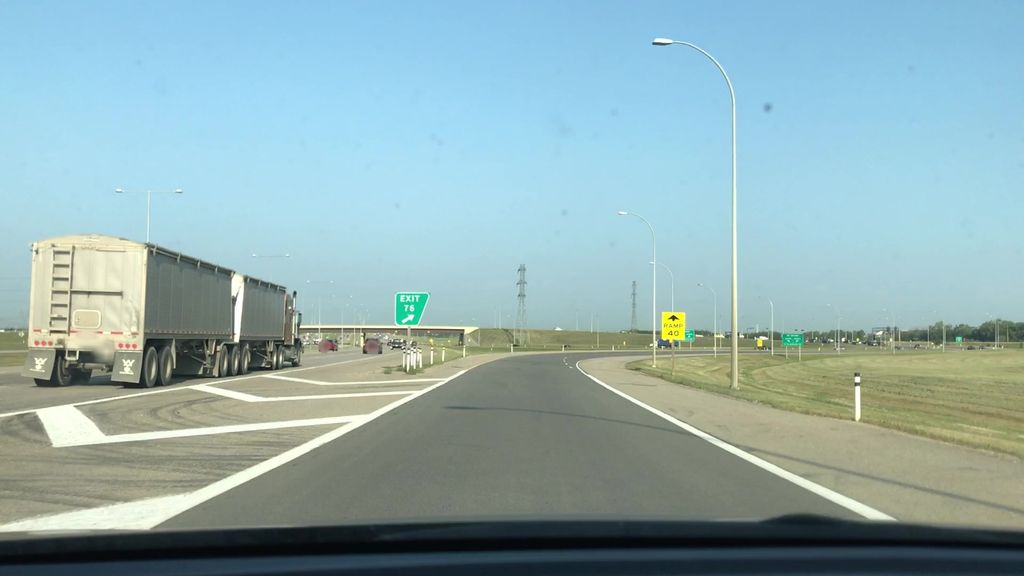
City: edmonton